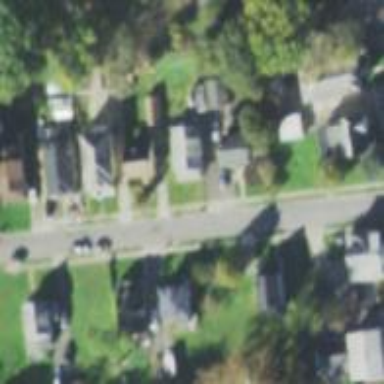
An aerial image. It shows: Residential area consisting of single-family homes.